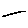
Label: line